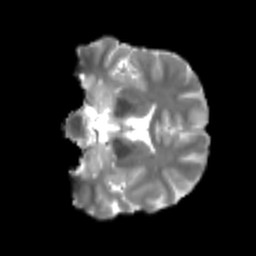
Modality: T2w
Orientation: coronal
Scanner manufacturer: siemens
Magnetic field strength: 3 T
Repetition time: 4 s
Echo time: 0.0594 s